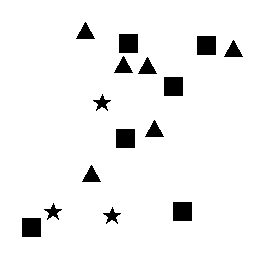
Squares: 6
Triangles: 6
Stars: 3
Total shapes: 15